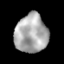
Tissue: lung
Cell type: Epithelial cells
Senescence score: 0.1321
Nuclear area (px): 1228
Mean DAPI intensity: 170.891